Question: We have TFS version control in which the following folder structure is adopted.
The following is the folder structure that we use:

In the above image, 'delta' is the TFS server name, 'TempProjects' is the project collection and 'DetBarShapeEngine' is one of the team project. 'Main' is the branch name and 'ProjectSource' is a special folder under which all files managed by development team are stored. We label at the 'ProjectSource' level and hence it is a kind of root folder for every project source.
When I ran 'tf labels /collection:"https://delta:443/tfs/TempProjects" /owner:*', I saw a huge list of labels from all the project collections including 'DetBarShapeEngine'.
I modified the above command line to include the team project in the project collection URL 'tf labels /collection:"https://delta:443/tfs/TempProjects/DetBarShapeEngine" /owner:*', I receive:
> TF31002: Unable to connect to this Team Foundation Server .... ....
Technical information (for administrator): The remote server returned
an error: (404) Not Found.
I tried increasing the depth of the path of the project collection URL till 'ProjectSource', but I still get the same 404 error.
Note:
1. I cannot change this folder structure for any reason what so ever.
2. We use TFS 2013.
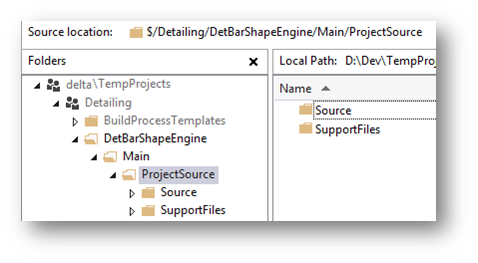
Answer: After struggling a lot, I stumbled on a blog showing sample about using scope in some other command. I tried to use that scope string to 'TF labels' command and it was a success!
Here is the command line that I used:
'''
tf labels /collection:"https://delta:443/tfs/CadsProjects" *@$/DetBarShapeEngine/Main/ProjectSource /owner:*
'''